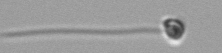
Label: flagellate